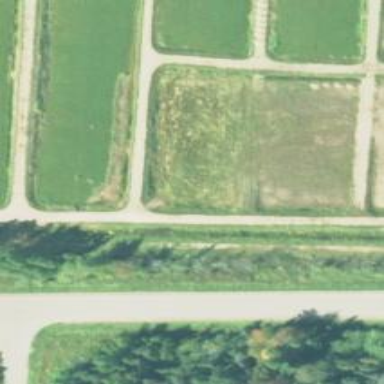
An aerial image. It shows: Track road beside dyke embankment.